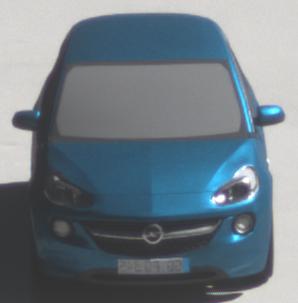
Make: Opel
Model: ADAM 1.2
Detailed model: ADAM
Model produced from: 2013/01
Model produced until: 2014/11
Doors: 3
Color: blue
Road condition: wet road
Daytime: midday
Contrast: high contrast